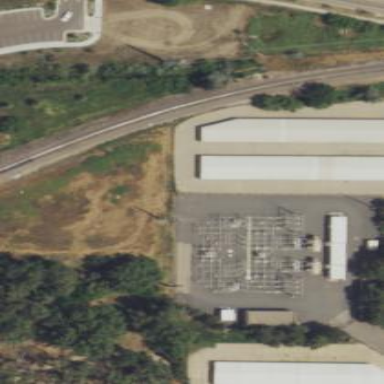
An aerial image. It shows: Outdoor distribution power substation.